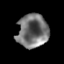
Tissue: prostate
Cell type: Epithelial cells
Senescence score: 0.2527
Nuclear area (px): 1015
Mean DAPI intensity: 115.08